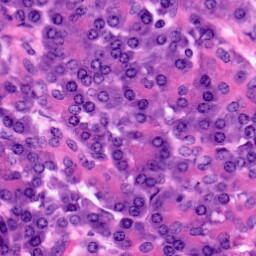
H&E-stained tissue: Pancreatic